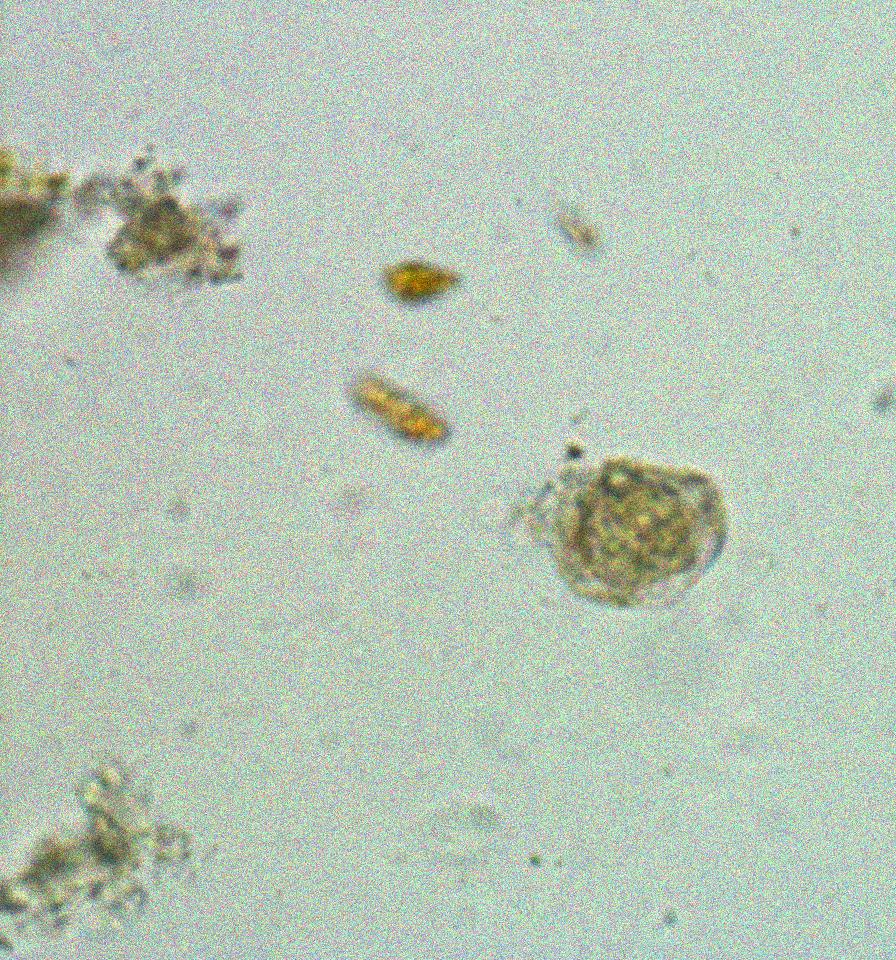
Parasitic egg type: Hymenolepis nana